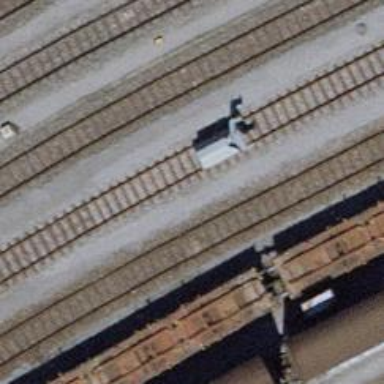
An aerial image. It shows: Railway yard with one track.